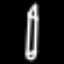
Label: pencil